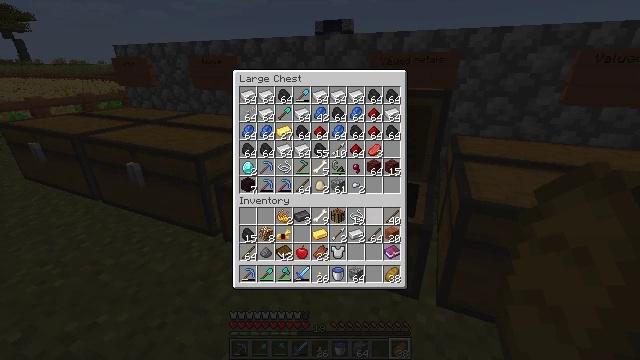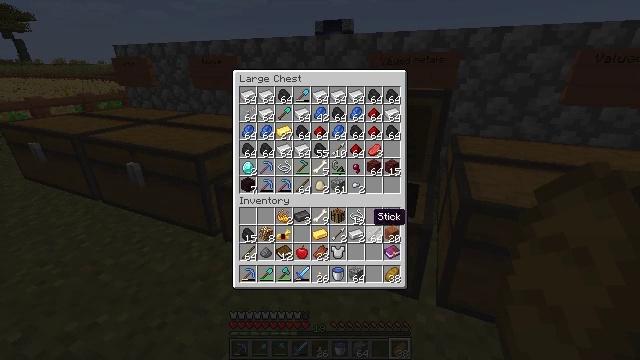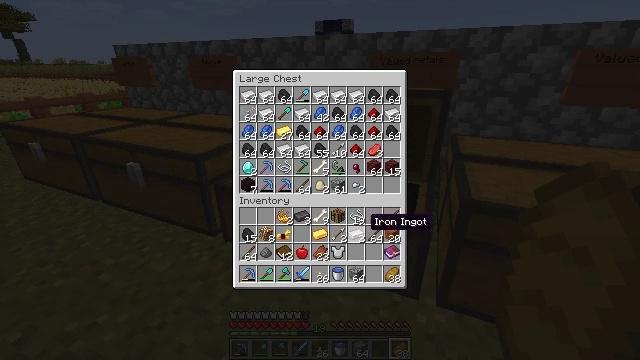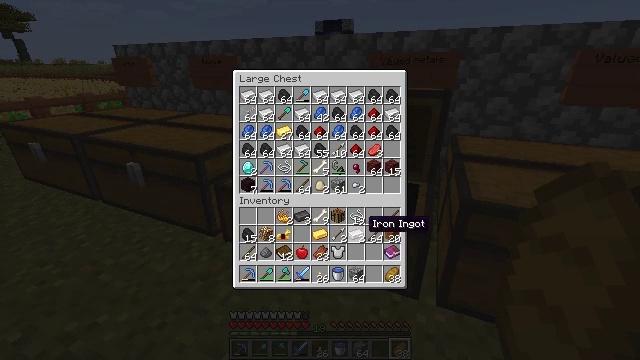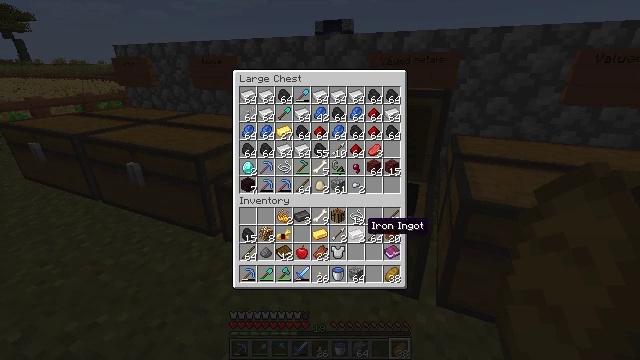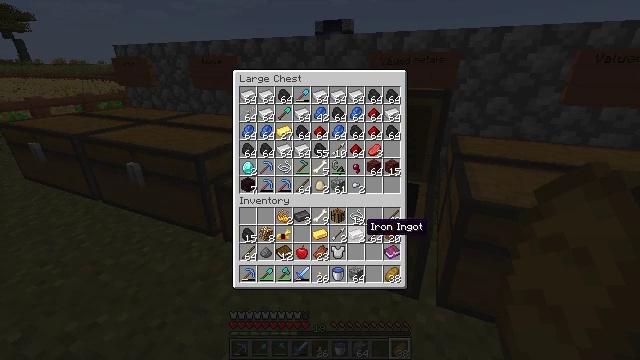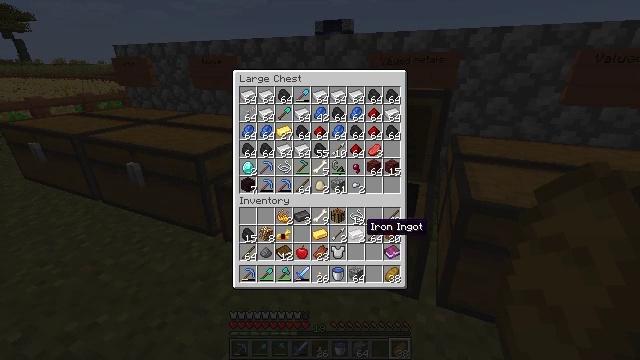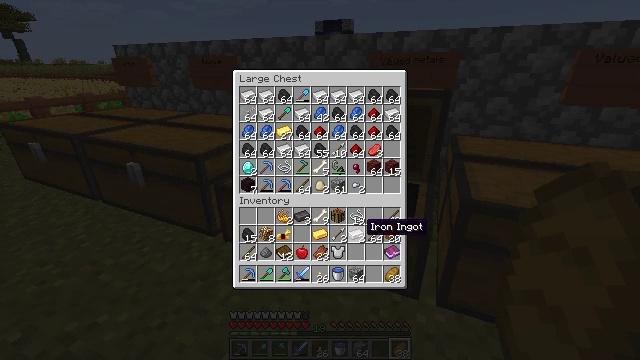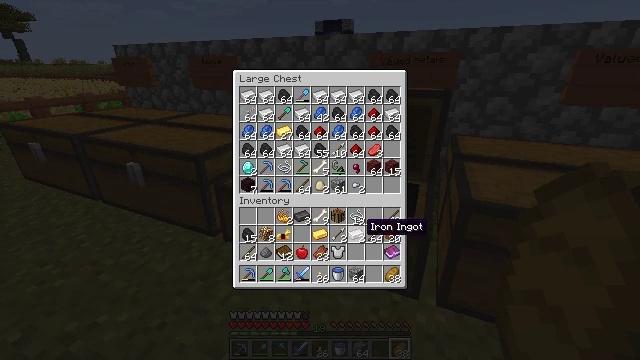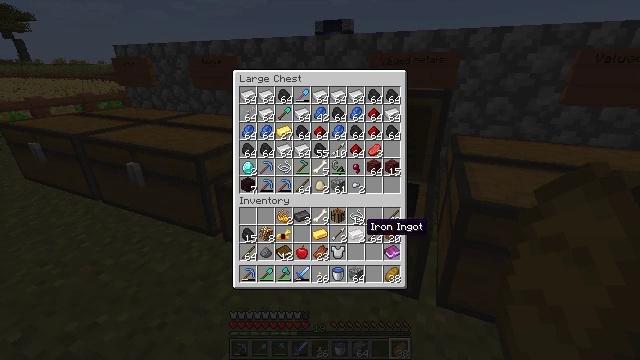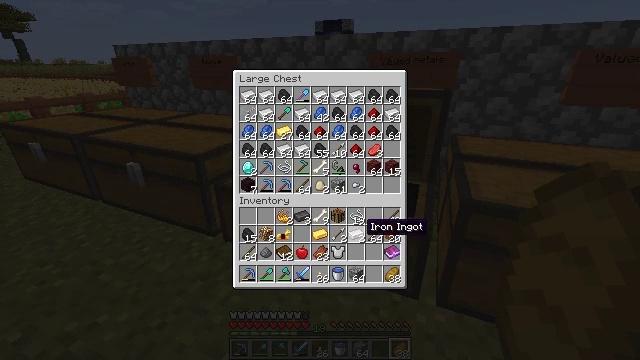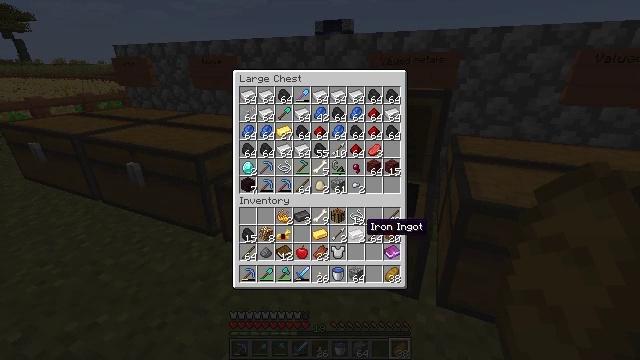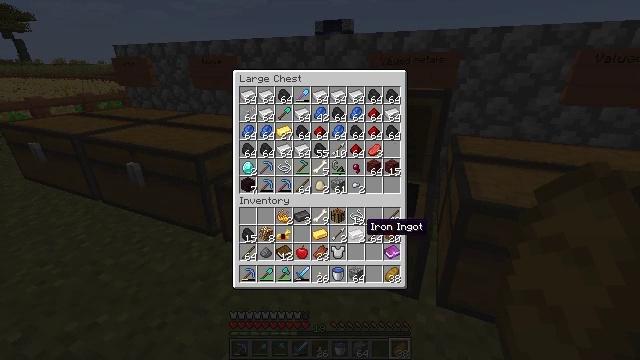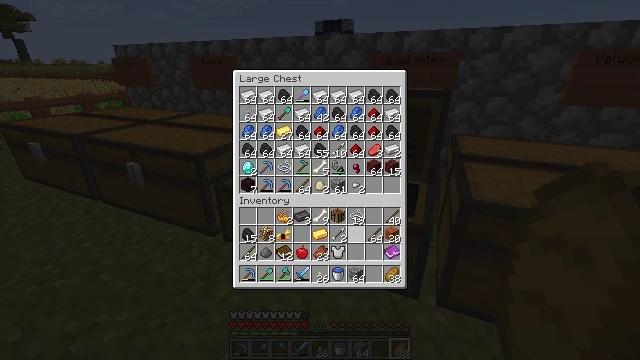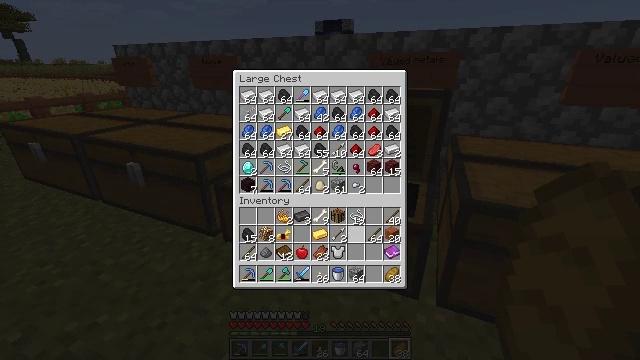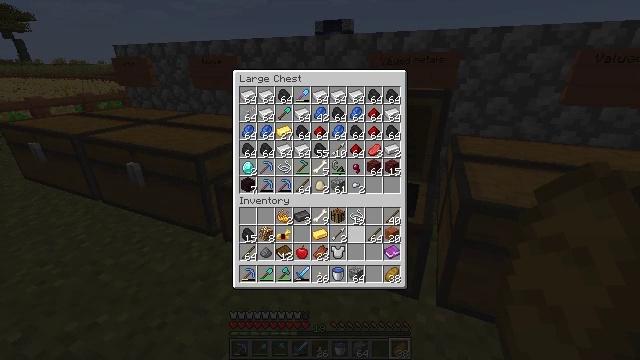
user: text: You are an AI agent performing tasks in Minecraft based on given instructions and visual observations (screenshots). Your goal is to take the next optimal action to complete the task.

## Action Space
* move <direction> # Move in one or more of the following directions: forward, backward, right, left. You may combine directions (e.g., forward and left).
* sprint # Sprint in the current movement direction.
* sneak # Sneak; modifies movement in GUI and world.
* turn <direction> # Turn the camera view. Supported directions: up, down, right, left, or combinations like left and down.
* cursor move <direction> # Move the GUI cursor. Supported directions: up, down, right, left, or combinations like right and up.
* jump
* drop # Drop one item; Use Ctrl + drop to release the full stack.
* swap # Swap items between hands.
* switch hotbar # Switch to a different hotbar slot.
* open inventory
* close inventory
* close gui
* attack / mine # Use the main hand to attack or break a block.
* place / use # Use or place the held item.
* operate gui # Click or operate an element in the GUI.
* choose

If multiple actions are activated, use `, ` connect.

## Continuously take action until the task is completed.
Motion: motion action
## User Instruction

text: Harvest wheat from the field.
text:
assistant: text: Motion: no_op
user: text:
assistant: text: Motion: sneak
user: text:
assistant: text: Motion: sneak
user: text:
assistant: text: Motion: sneak
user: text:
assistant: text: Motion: sneak
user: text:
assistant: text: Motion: sneak
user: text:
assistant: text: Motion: sneak
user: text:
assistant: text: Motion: sneak
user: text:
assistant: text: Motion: sneak
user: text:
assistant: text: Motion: sneak
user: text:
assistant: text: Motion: sneak
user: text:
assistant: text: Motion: sneak
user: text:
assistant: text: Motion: sneak, operate gui
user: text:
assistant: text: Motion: sneak, operate gui
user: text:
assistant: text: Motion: sneak, operate gui
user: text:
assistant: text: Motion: sneak
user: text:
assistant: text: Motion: sneak
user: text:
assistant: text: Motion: sneak
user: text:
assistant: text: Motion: sneak
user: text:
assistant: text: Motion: sneak
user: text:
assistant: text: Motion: sneak
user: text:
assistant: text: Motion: sneak
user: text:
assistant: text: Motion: sneak
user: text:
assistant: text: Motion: sneak
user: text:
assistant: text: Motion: no_op
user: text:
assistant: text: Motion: no_op
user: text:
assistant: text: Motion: no_op
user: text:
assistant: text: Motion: turn right
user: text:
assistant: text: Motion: turn right and up
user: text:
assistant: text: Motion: turn right and up